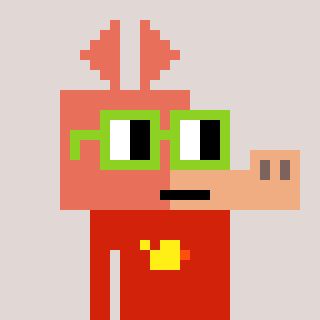
a pixel art character with square light green glasses, a aardvark-shaped head and a red-colored body on a warm background